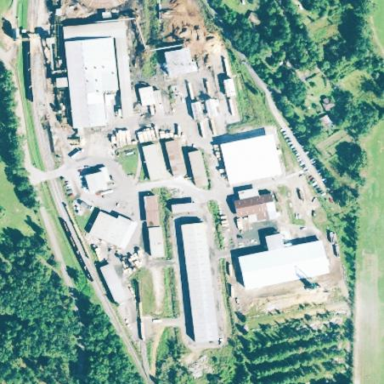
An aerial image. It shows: Industrial area with sawmill.